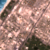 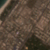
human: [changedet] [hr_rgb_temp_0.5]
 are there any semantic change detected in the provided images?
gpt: Nothing has changed.